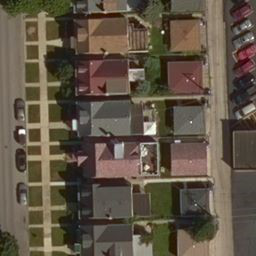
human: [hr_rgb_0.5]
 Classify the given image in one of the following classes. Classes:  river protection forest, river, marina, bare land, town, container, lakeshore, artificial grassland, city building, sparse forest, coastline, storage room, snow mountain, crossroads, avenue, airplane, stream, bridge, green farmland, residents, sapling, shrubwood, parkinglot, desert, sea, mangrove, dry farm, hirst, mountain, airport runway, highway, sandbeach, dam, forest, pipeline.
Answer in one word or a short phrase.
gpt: residents